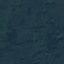
Label: Forest